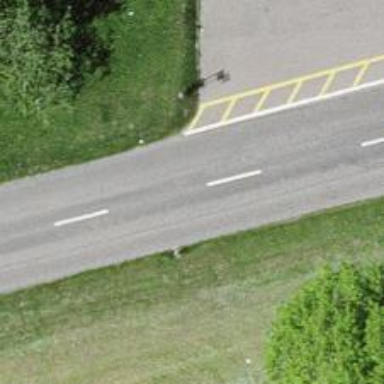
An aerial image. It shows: Bus stop with stop position for public transport.